Interaction volume radius: 5 \u00c5
Interaction volume height: 25 \u00c5
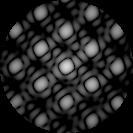
Disorder parameter: 0.1028